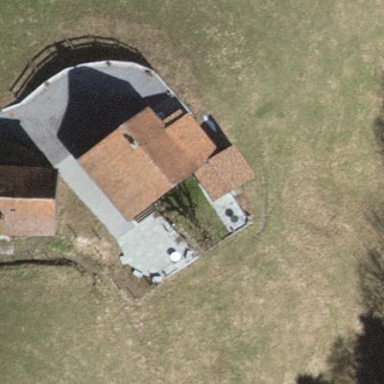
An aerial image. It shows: Simple house.